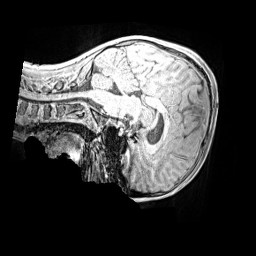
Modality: MP2RAGE
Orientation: sagittal
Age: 12
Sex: male
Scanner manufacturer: siemens
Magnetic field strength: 3 T
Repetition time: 4 s
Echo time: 0.00299 s